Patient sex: M
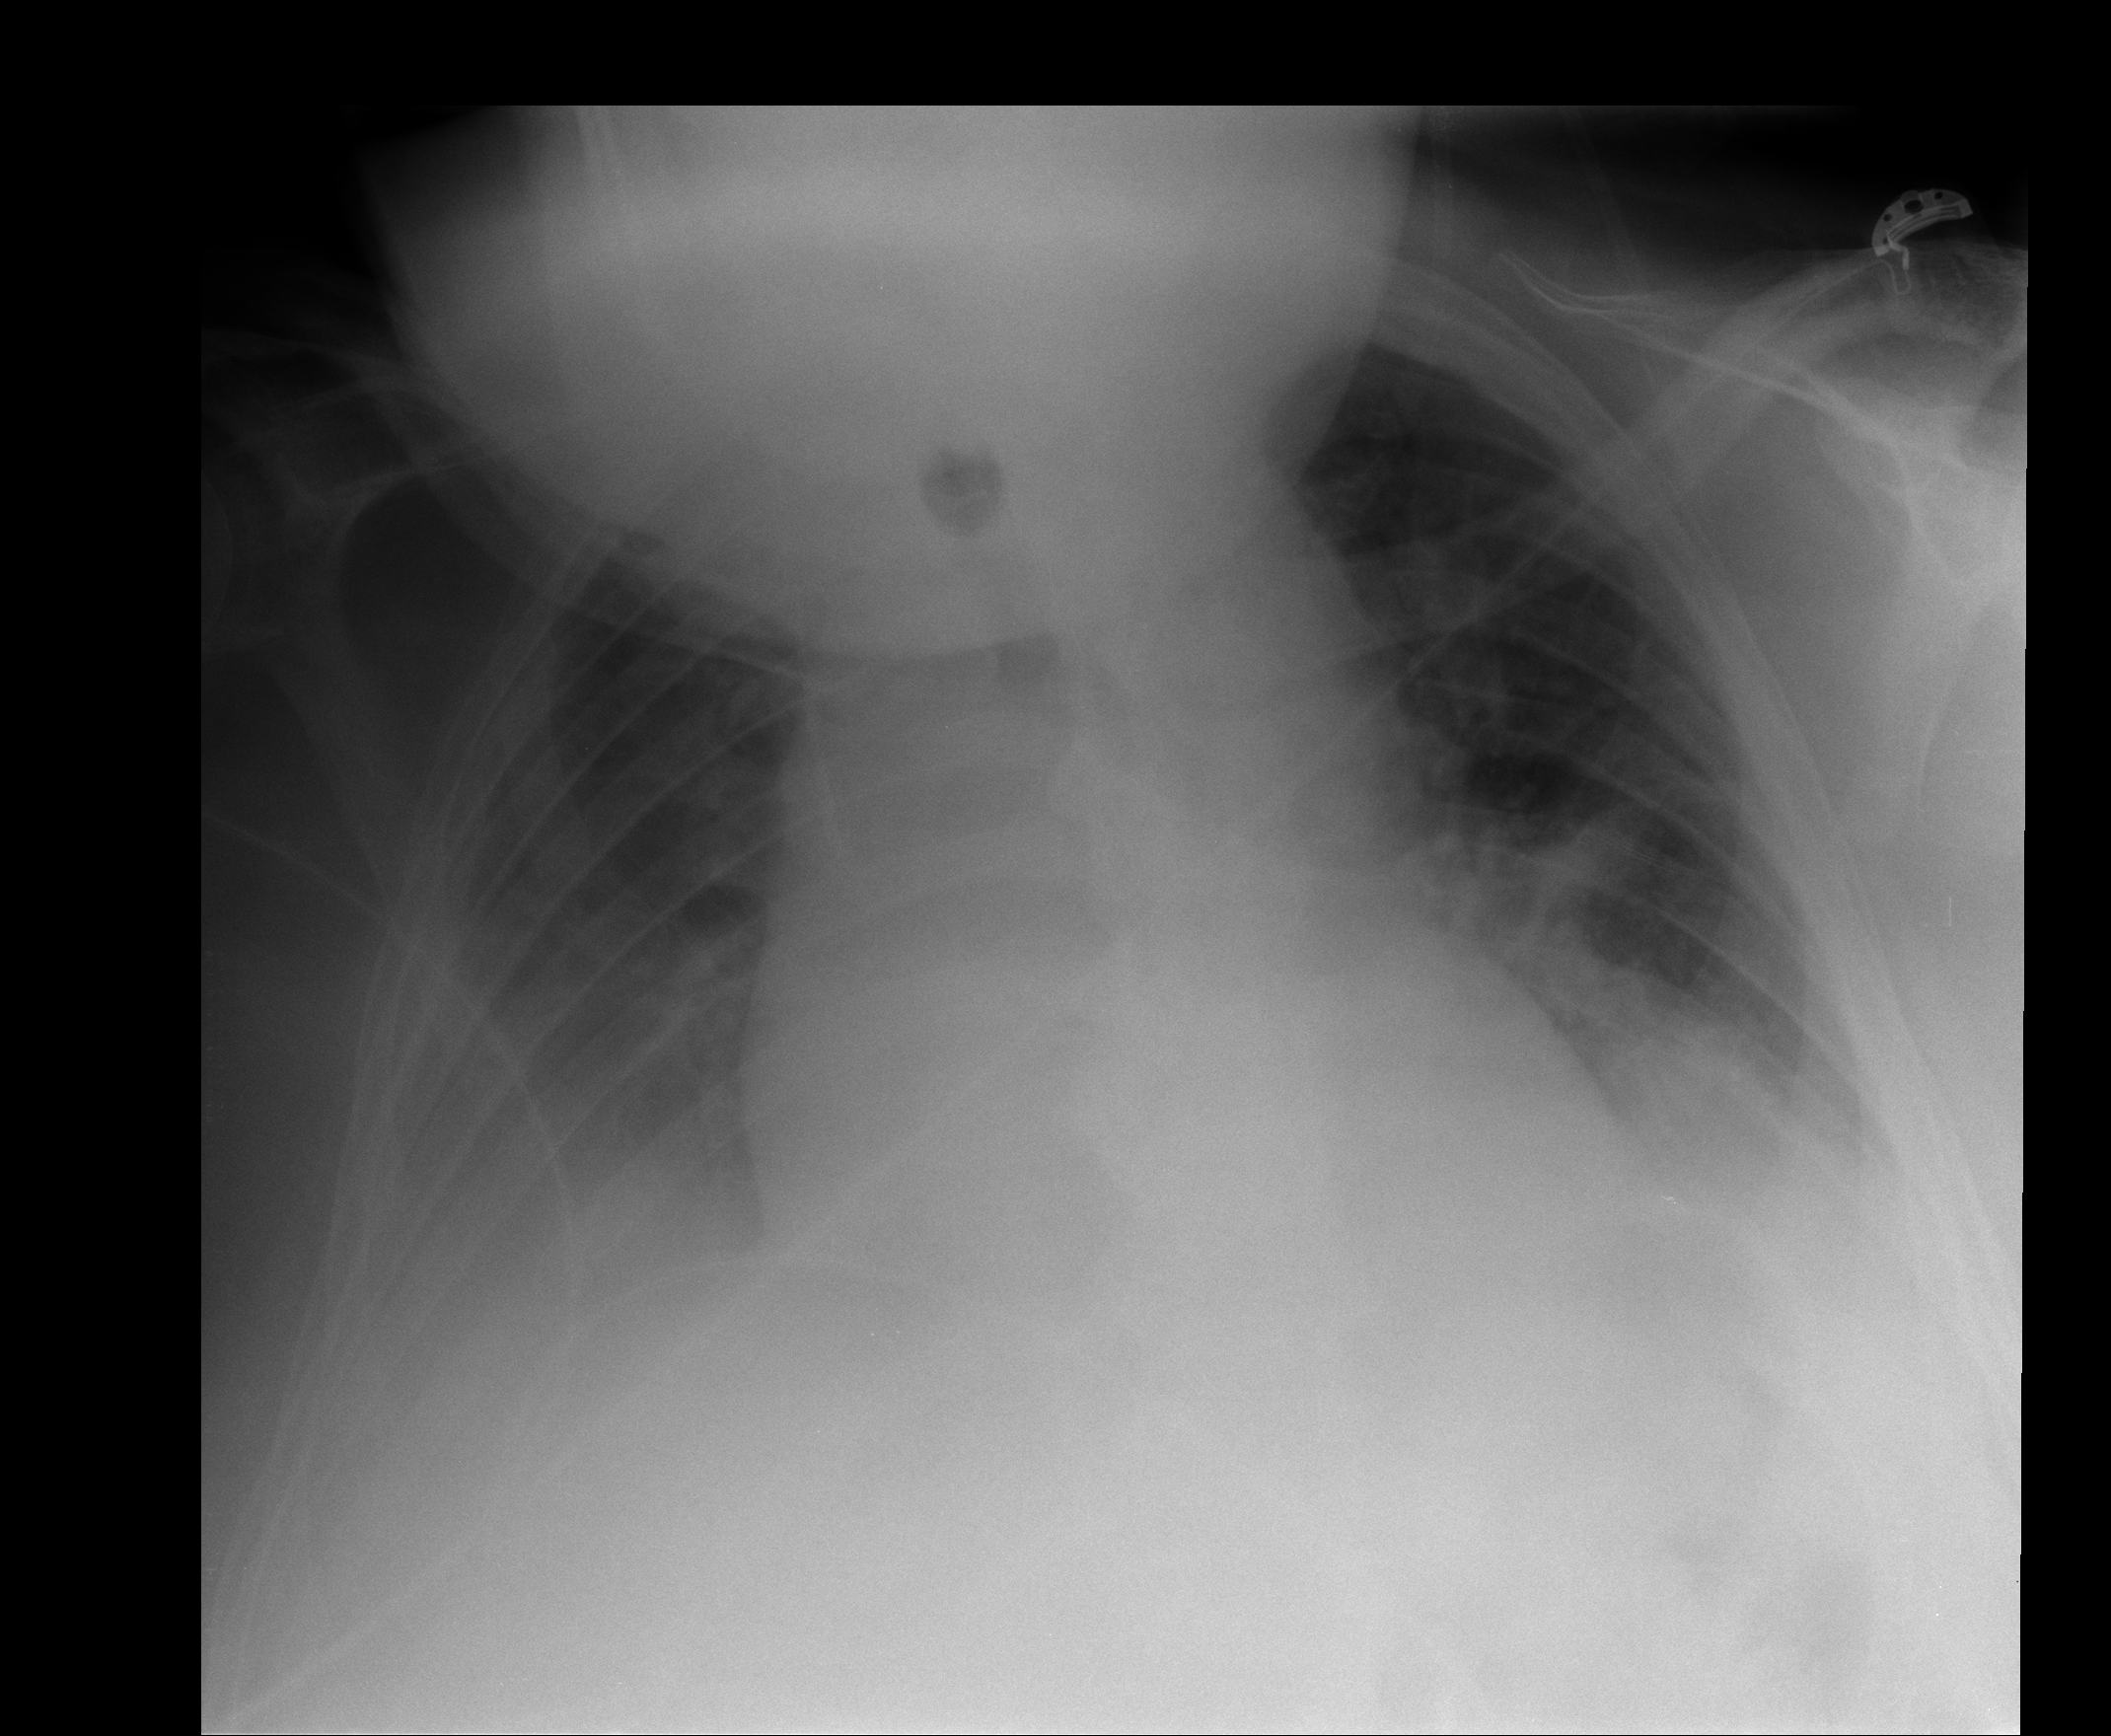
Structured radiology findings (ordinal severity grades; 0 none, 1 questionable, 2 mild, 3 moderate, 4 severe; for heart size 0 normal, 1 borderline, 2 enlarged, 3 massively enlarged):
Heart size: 2
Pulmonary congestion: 2
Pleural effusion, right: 3
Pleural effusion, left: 2
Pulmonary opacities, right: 0
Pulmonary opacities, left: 0
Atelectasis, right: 2
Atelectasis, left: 2